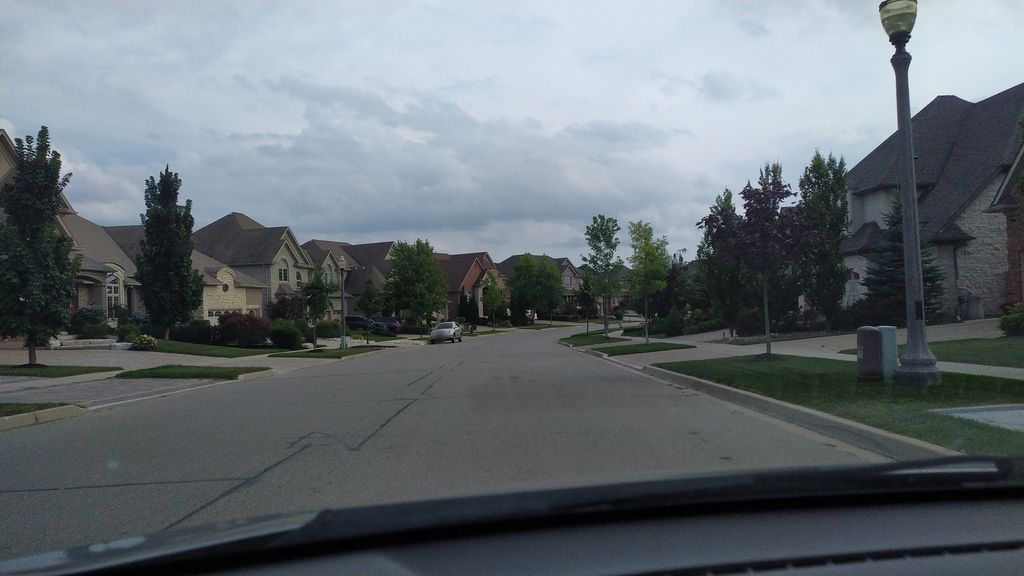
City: kitchener-waterloo